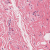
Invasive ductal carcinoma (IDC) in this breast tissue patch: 0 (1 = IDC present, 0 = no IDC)